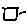
Label: square